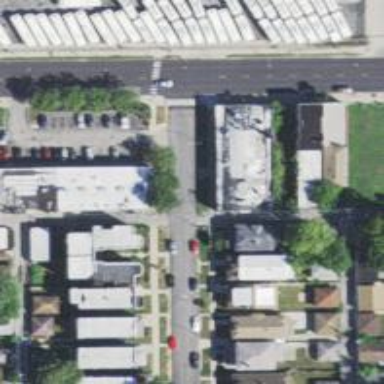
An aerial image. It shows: Alleyway designated as service road.